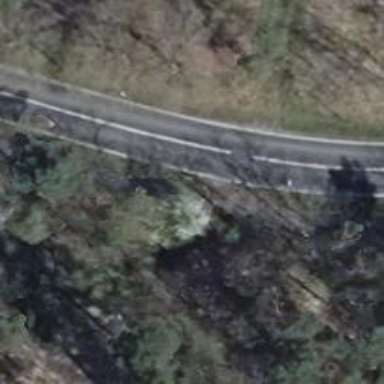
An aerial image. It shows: Secondary road with asphalt surface.